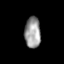
Tissue: skin
Cell type: Epithelial cells
Senescence score: 0.2418
Nuclear area (px): 491
Mean DAPI intensity: 153